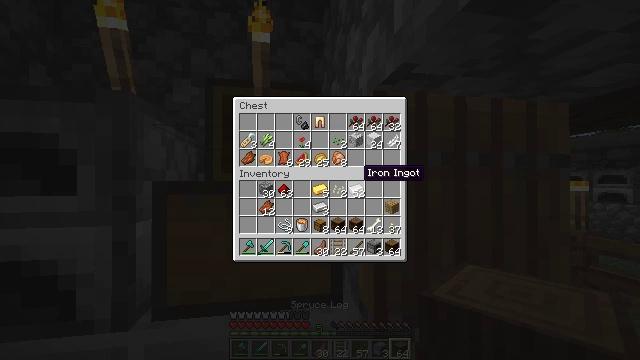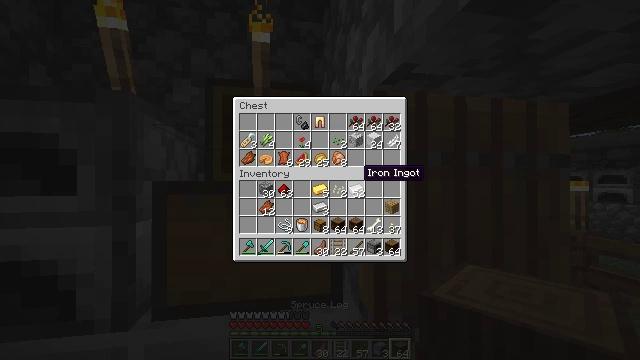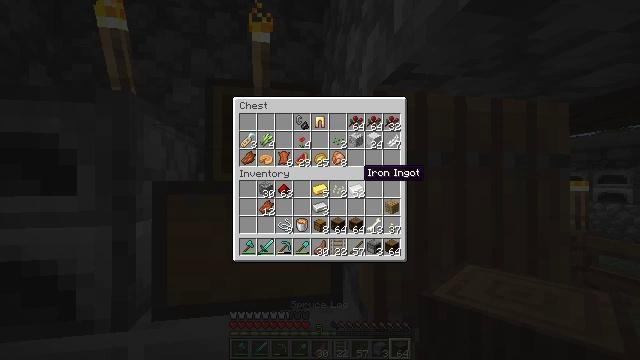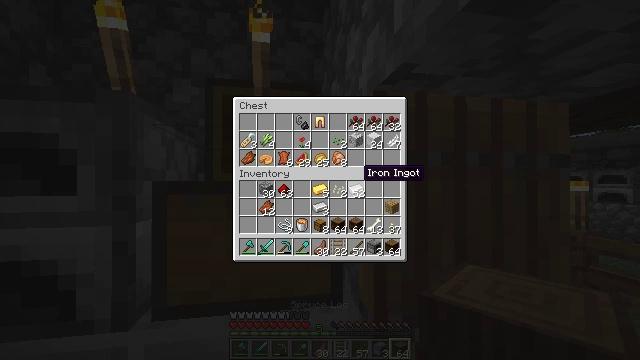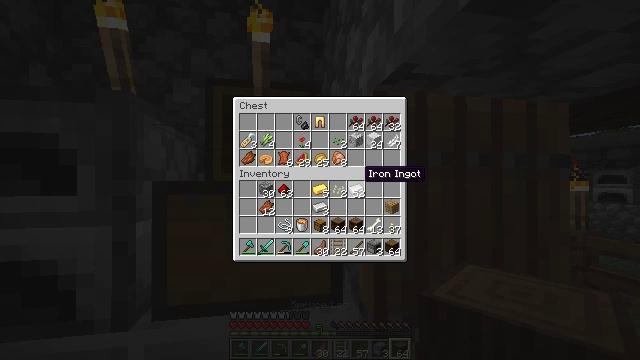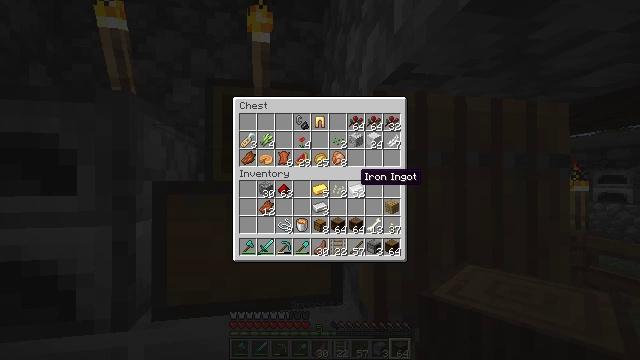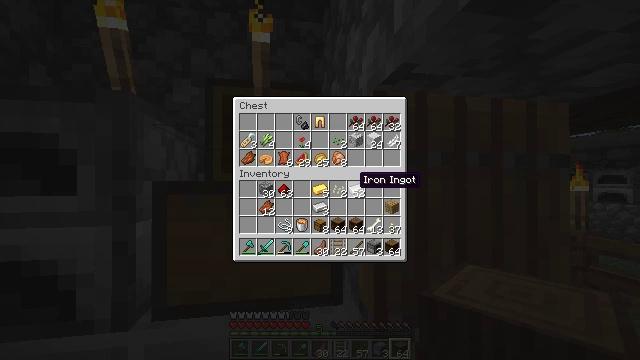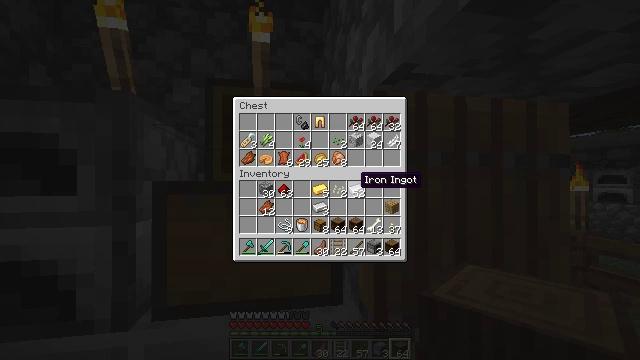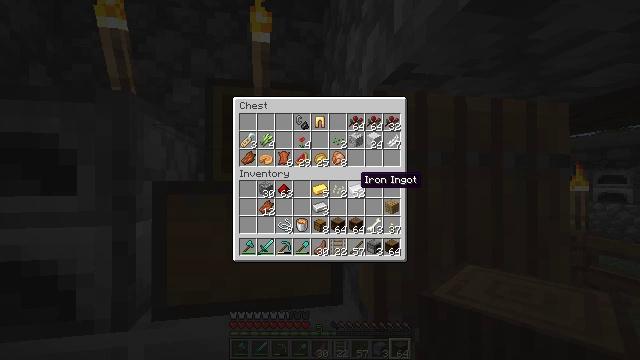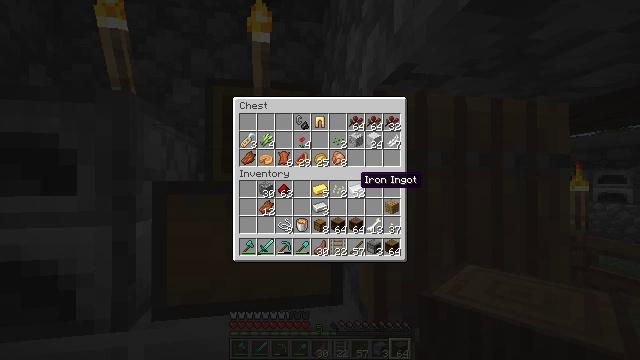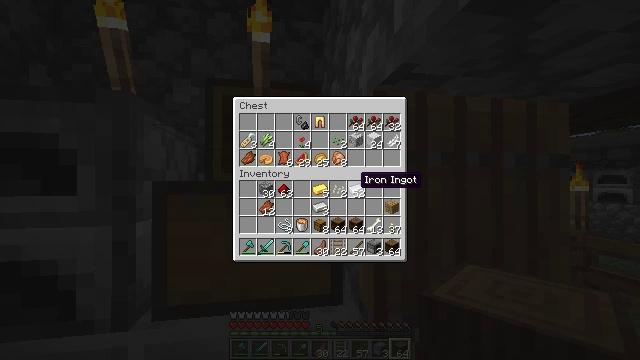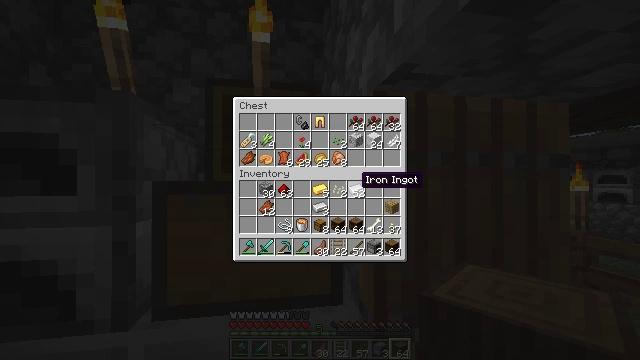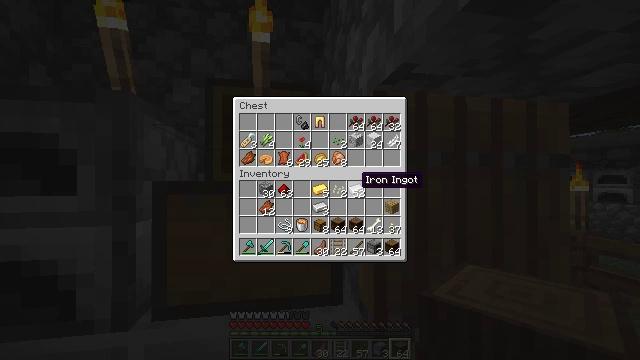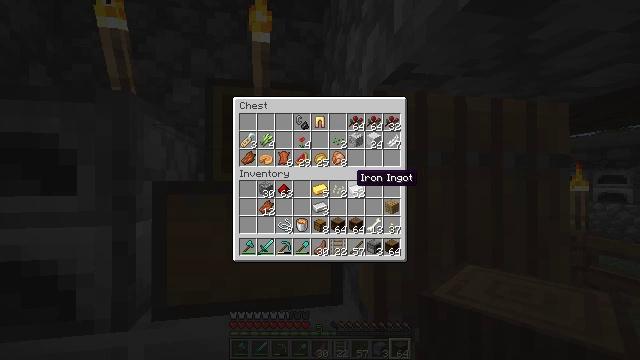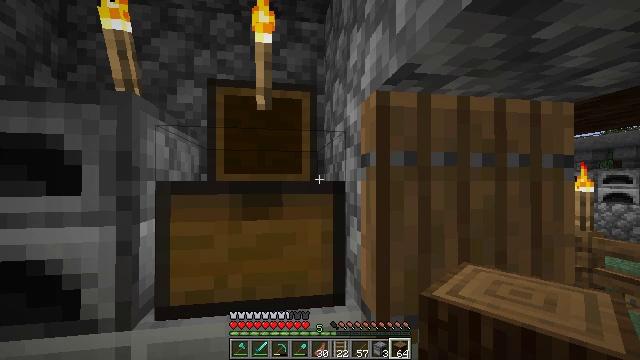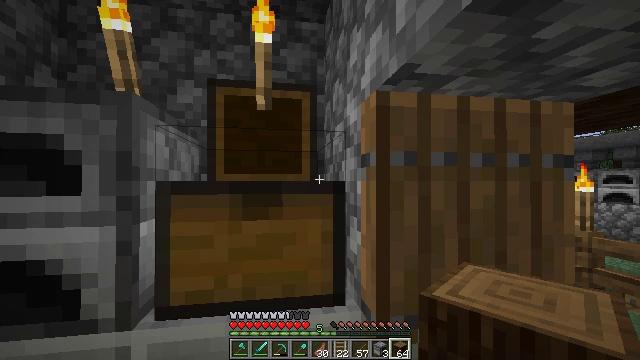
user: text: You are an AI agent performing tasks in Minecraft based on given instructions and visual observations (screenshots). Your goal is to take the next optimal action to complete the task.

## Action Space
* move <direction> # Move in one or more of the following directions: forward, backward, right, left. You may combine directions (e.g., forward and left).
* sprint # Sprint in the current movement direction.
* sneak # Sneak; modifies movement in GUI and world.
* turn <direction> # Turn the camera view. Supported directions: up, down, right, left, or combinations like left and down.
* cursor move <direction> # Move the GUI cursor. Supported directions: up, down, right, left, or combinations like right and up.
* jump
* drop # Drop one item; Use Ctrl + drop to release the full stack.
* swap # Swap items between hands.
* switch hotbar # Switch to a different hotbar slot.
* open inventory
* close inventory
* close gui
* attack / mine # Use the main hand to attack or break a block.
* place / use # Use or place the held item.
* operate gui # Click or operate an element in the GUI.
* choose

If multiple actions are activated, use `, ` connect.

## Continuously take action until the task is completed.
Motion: motion action
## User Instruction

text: Turn spruce logs into spruce wood.
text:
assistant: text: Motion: sneak
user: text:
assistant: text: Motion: no_op
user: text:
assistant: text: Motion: no_op
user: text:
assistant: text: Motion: no_op
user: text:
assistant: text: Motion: no_op
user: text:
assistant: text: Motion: no_op
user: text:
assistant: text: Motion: no_op
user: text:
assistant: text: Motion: no_op
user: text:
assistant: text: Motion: no_op
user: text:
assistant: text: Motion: no_op
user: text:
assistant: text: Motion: no_op
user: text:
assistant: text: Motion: no_op
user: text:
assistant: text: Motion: no_op
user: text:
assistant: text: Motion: no_op
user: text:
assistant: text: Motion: close gui
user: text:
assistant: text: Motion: no_op
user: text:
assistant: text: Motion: no_op
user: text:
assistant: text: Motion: turn left and down
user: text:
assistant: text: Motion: turn left and down
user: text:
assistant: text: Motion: turn left and down
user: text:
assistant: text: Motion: turn left and down
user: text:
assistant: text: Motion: turn left and down
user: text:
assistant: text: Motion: turn left and down
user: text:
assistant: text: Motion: turn left and down
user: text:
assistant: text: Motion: turn left and down
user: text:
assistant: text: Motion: turn left and down
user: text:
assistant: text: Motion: turn left
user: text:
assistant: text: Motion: turn left
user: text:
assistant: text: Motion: turn left
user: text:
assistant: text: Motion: turn left